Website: ulta-beauty
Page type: delivery-shipping
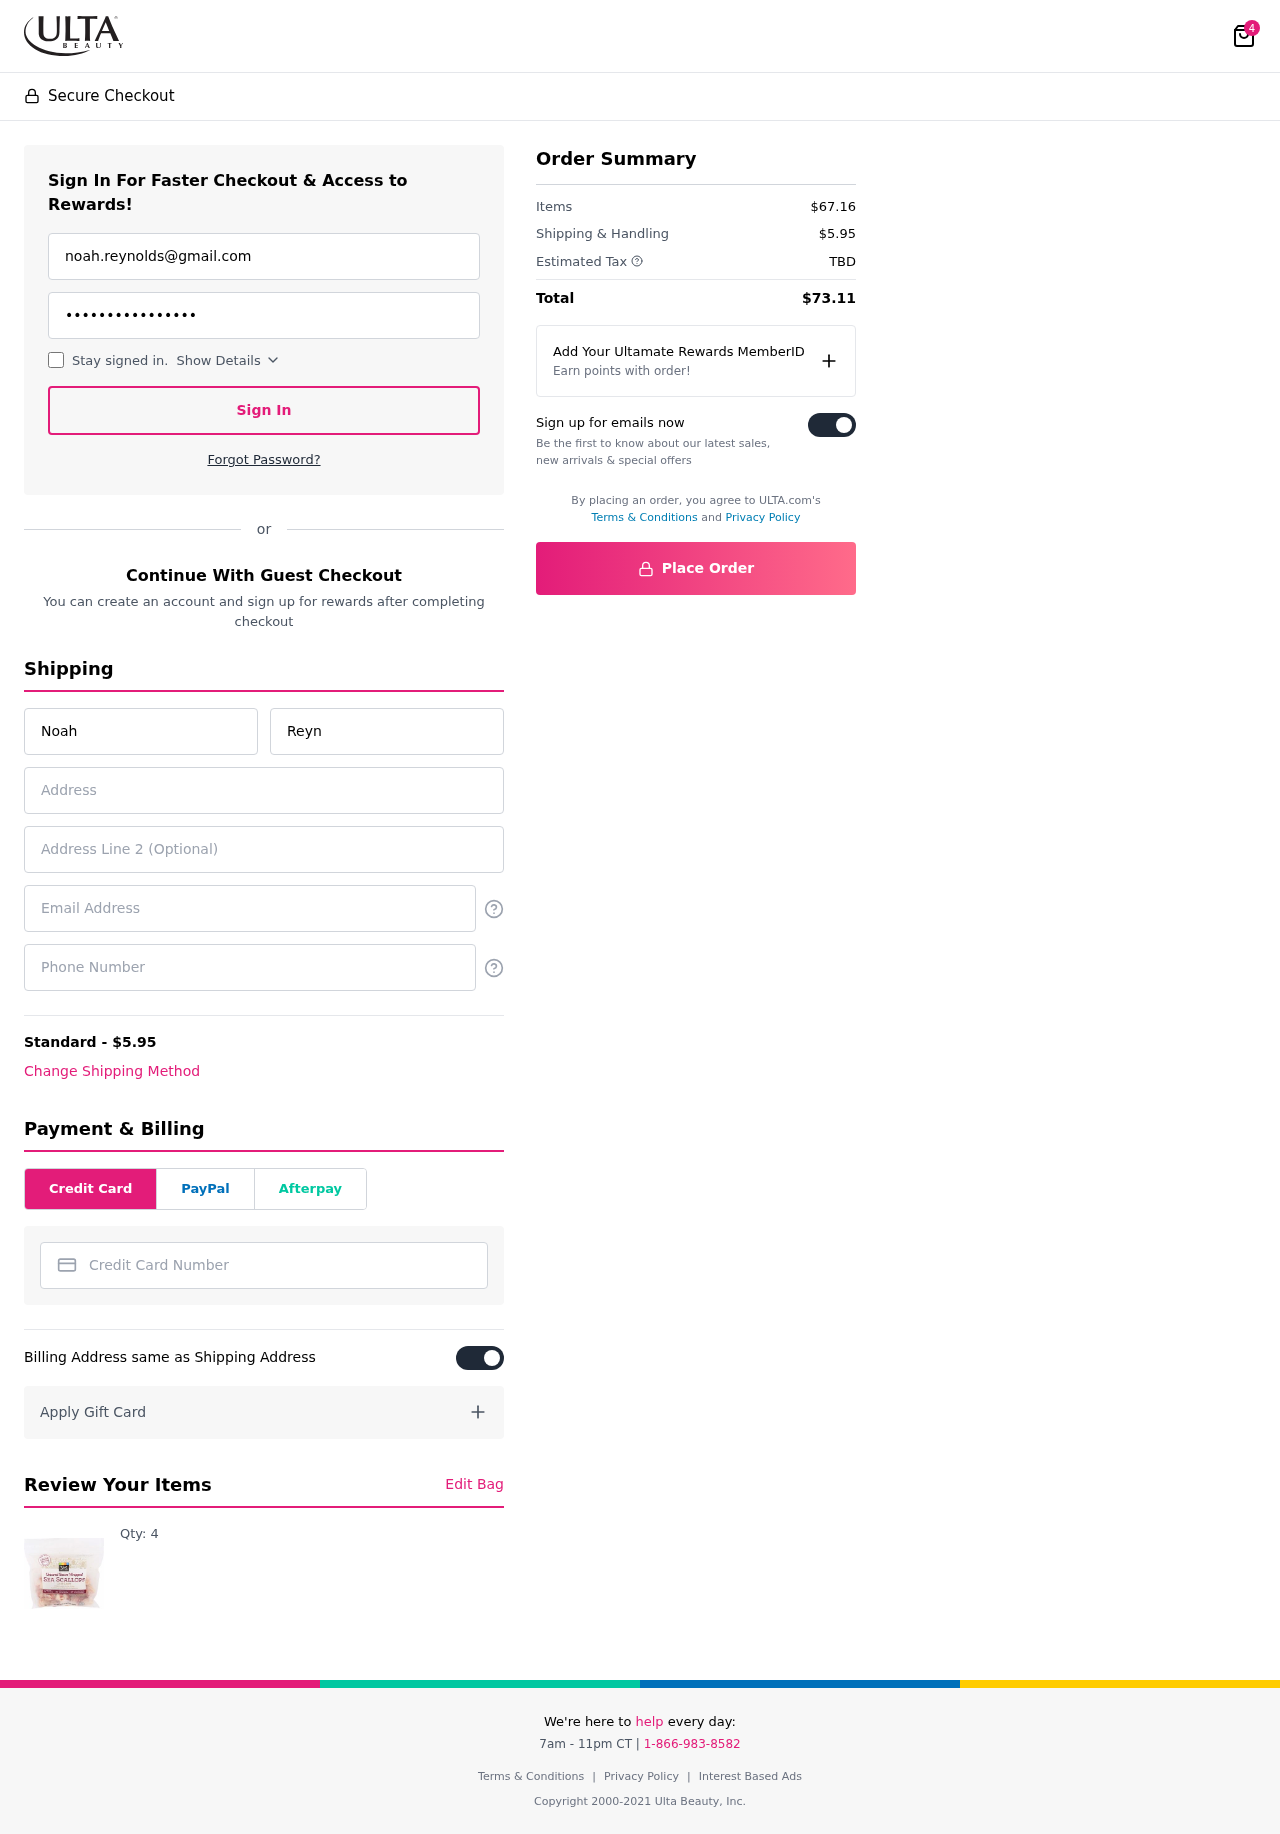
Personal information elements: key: PII_CARD_NUMBER
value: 4149 8110 9128 2222
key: PII_EMAIL
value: noah.reynolds@gmail.com
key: PII_EMAIL2
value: noah.reynolds@gmail.com
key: PII_FIRSTNAME
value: Noah
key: PII_LASTNAME
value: Reynolds
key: PII_PHONE
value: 6712751895
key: PII_STREET
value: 297 Hicks Isle Suite 982
Product elements: key: PRODUCT1_QUANTITY
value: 4
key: PRODUCT1
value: Qty: 4
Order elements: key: ORDER_NUM_ITEMS
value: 4
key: ORDER_SHIPPING_COST
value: $5.95
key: ORDER_SUBTOTAL
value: $67.16
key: ORDER_TAX
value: TBD
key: ORDER_TOTAL
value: $73.11